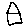
Label: house